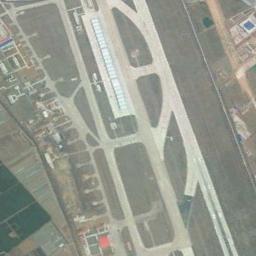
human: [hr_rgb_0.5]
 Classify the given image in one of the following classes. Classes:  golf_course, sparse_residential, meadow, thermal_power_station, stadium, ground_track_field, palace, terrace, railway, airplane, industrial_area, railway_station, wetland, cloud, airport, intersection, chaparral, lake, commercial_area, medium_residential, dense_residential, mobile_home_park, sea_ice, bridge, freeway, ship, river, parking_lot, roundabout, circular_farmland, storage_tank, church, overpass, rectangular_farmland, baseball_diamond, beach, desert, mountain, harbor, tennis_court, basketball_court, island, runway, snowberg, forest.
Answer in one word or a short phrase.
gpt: runway